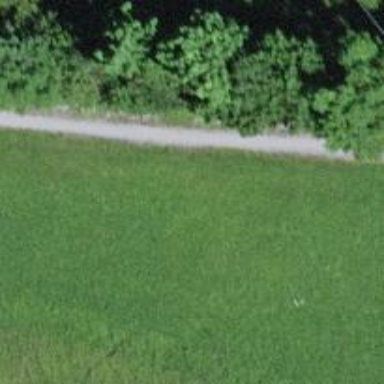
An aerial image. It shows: Path with fine gravel surface.